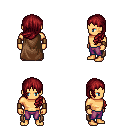
a pixel art fantasy rpg character, male body template, human, tanned skin, brown cape, magenta pants, brunette left-swept hairstyle, leather bracers, four views (front, back, left, right), 2x2 character sprite sheet, small pixel art, hard edges, no anti-aliasing